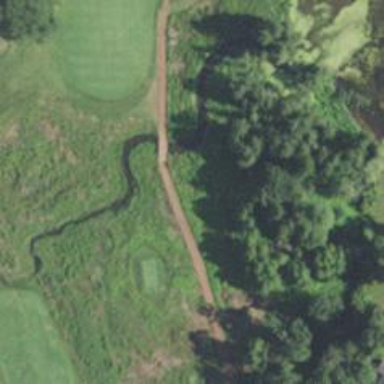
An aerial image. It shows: Path designated for golf carts.